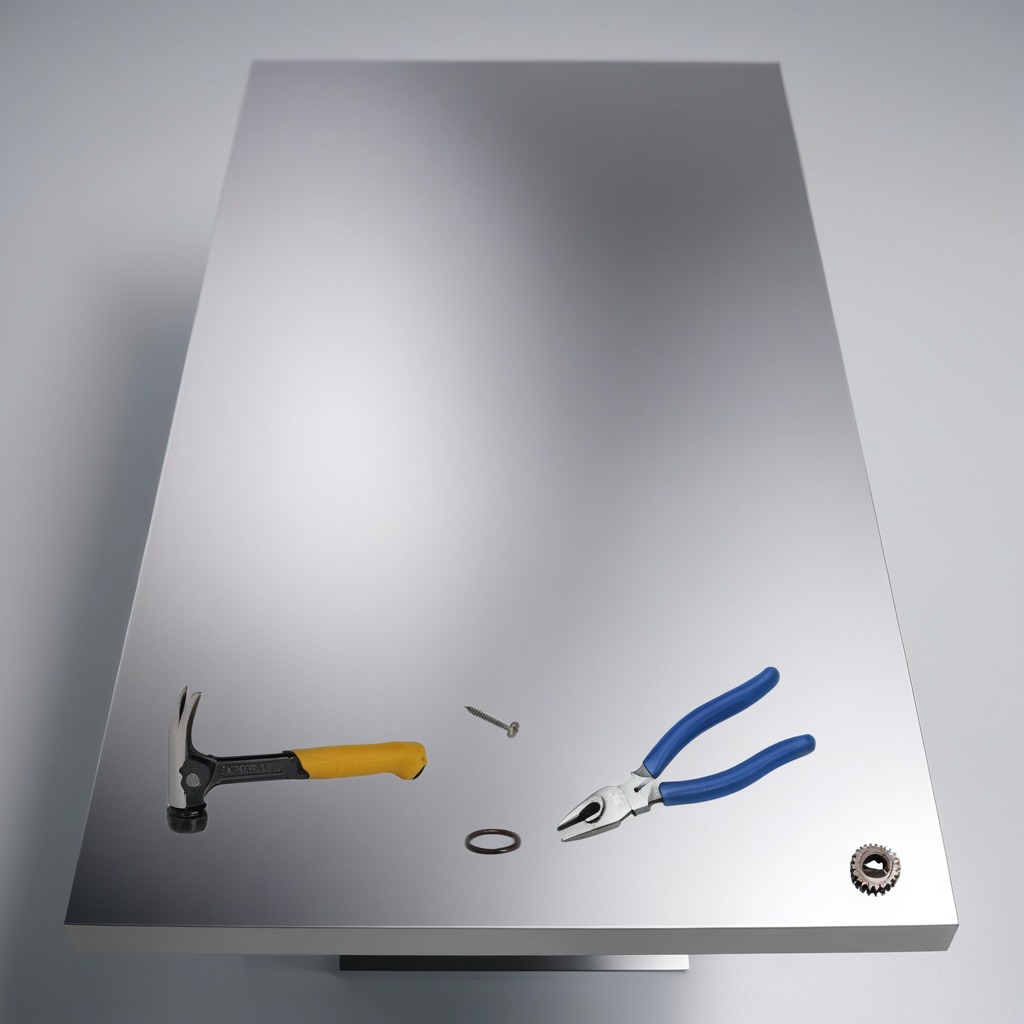
A rubber Oring, a steel gear with teeth, a hammer, a metal machine screw, and a pair of pliers are lying on the stainless steel table.